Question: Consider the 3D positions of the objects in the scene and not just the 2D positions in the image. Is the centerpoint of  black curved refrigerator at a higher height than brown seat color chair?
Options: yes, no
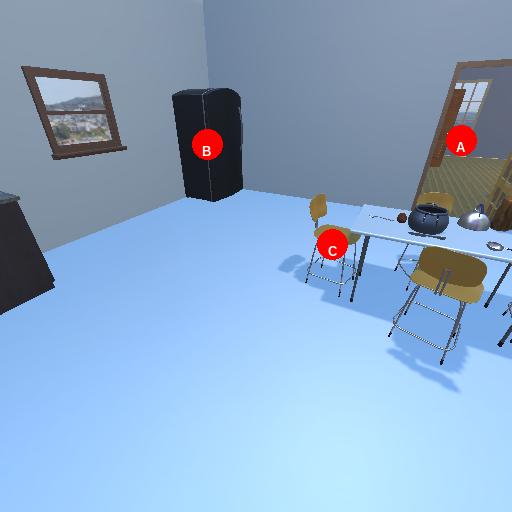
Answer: yes